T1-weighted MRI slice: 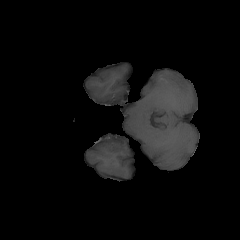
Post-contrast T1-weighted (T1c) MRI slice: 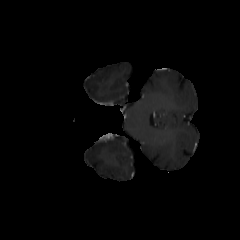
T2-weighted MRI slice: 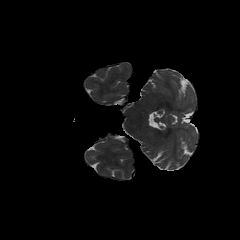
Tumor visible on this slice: no